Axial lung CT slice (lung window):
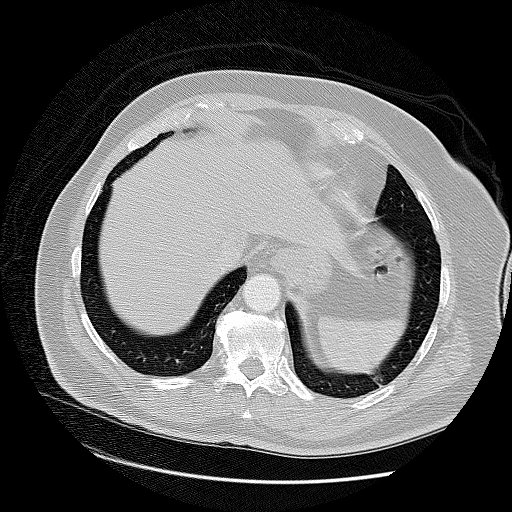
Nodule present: no